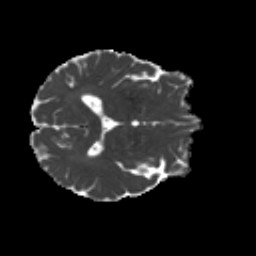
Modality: MD
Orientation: axial
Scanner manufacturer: siemens
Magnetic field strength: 3 T
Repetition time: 4.16 s
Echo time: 0.0806 s